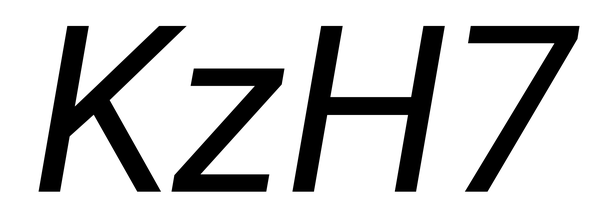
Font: Roboto-Italic_Italic